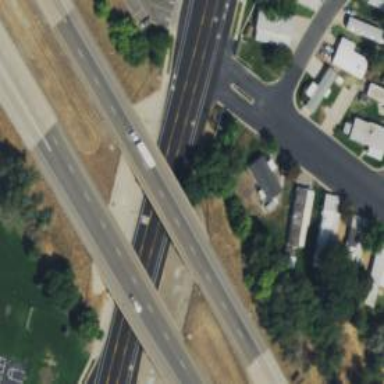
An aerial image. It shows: Underpass.